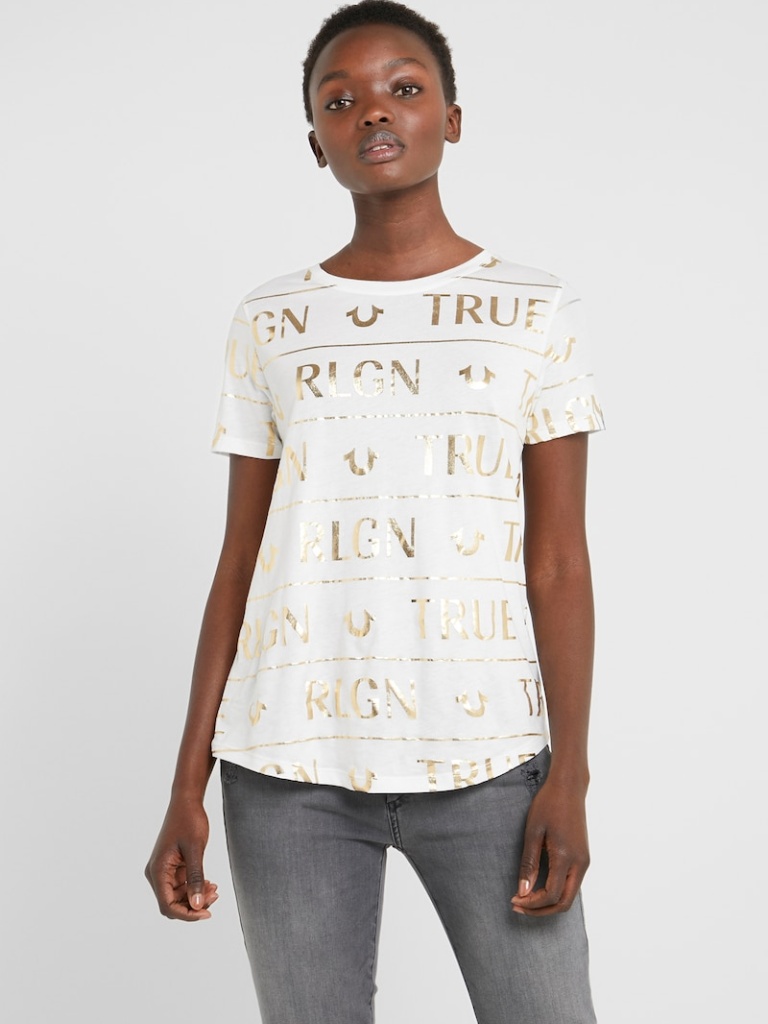
cotton relaxed short sleeve hip length Untucked crew t-shirt